Question: I am comming from C# and started checking swift for iOS and got the following issue...
I just want to convert pence amount to pounds and finding problem with integer division in swift. Following is the error I am getting.

What I can't understand is, it works ok in line 38 way but the same erroring in line 40 when using variable.
decVal1 = 23.4 which is correct. Why decVal2 can't have the same?
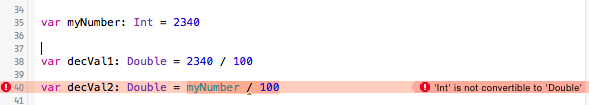
Answer: In Swift you cannot do math with different types (in this case 'Int' and 'Double'). Even 'Int' and 'UInt' are not interchangeable.
You have to create new instances of the matching type
'''
var myNumber : Int = 2340
var doubleDiv : Double = Double(myNumber) / 100.0
'''
the decimal places in literals are not necessary in most cases, but it is clearer to use the same signatures.